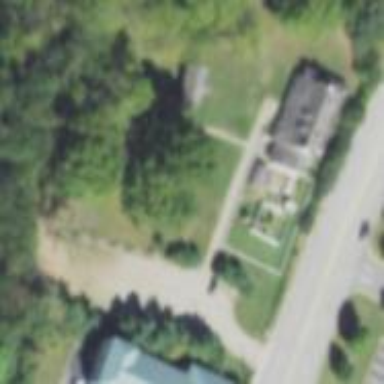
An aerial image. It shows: Historic farm museum.